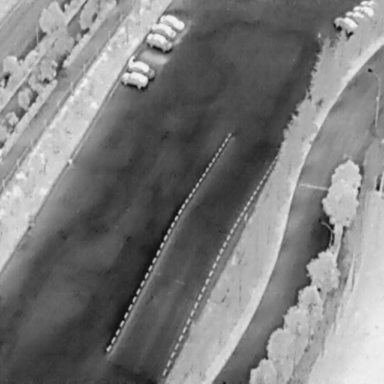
There are nine Cars in the infrared image.